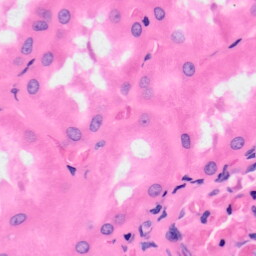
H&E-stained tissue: Kidney